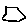
Label: hexagon